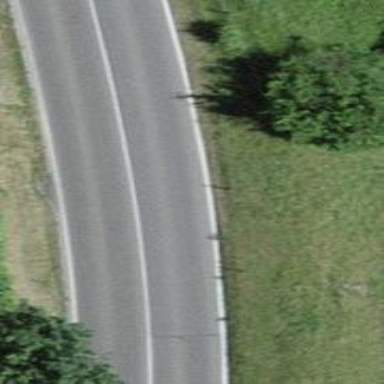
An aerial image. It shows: Secondary road with asphalt surface.